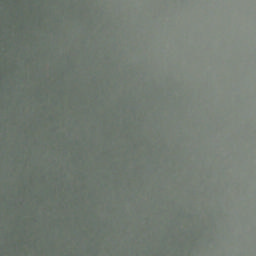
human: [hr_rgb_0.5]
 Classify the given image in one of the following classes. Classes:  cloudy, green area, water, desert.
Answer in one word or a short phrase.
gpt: cloudy